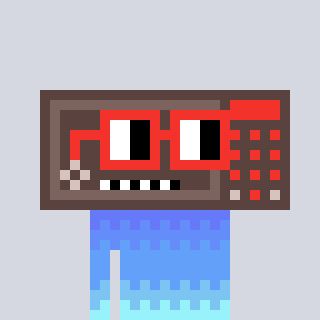
a pixel art character with square red glasses, a wallsafe-shaped head and a redpinkish-colored body on a cool background